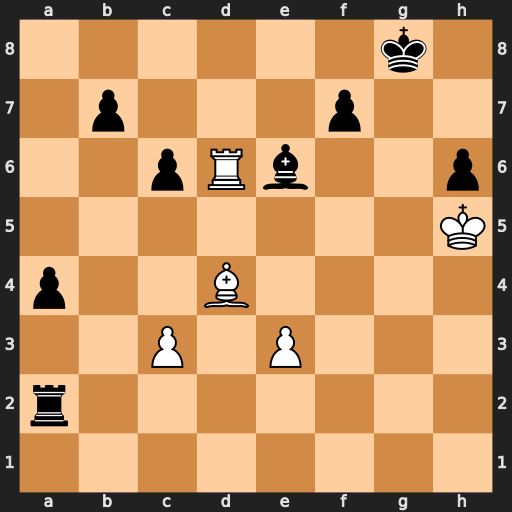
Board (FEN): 6k1/1p3p2/2pRb2p/7K/p2B4/2P1P3/r7/8
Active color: w
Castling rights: -
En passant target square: -
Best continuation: Rd8+ Kh7 Rh8#